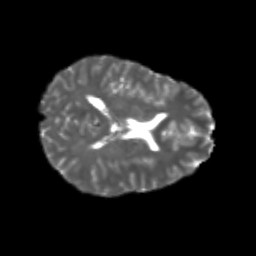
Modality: T2w
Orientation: axial
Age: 20
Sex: male
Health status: healthy
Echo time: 0.074 s